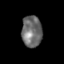
Tissue: skin
Cell type: Epithelial cells
Senescence score: 0.8673
Nuclear area (px): 627
Mean DAPI intensity: 109